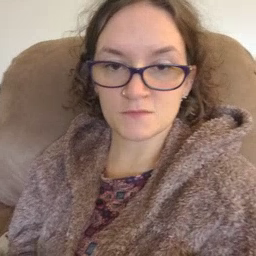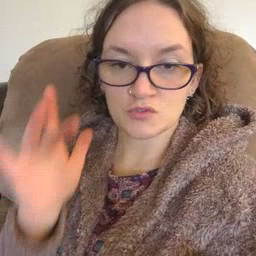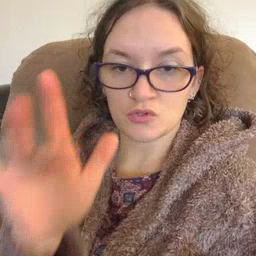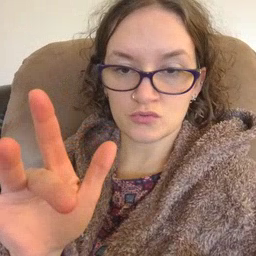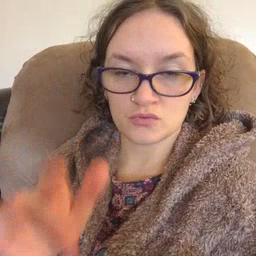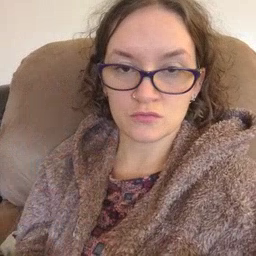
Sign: touch